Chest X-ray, AP view. Patient: 69 years old, sex M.
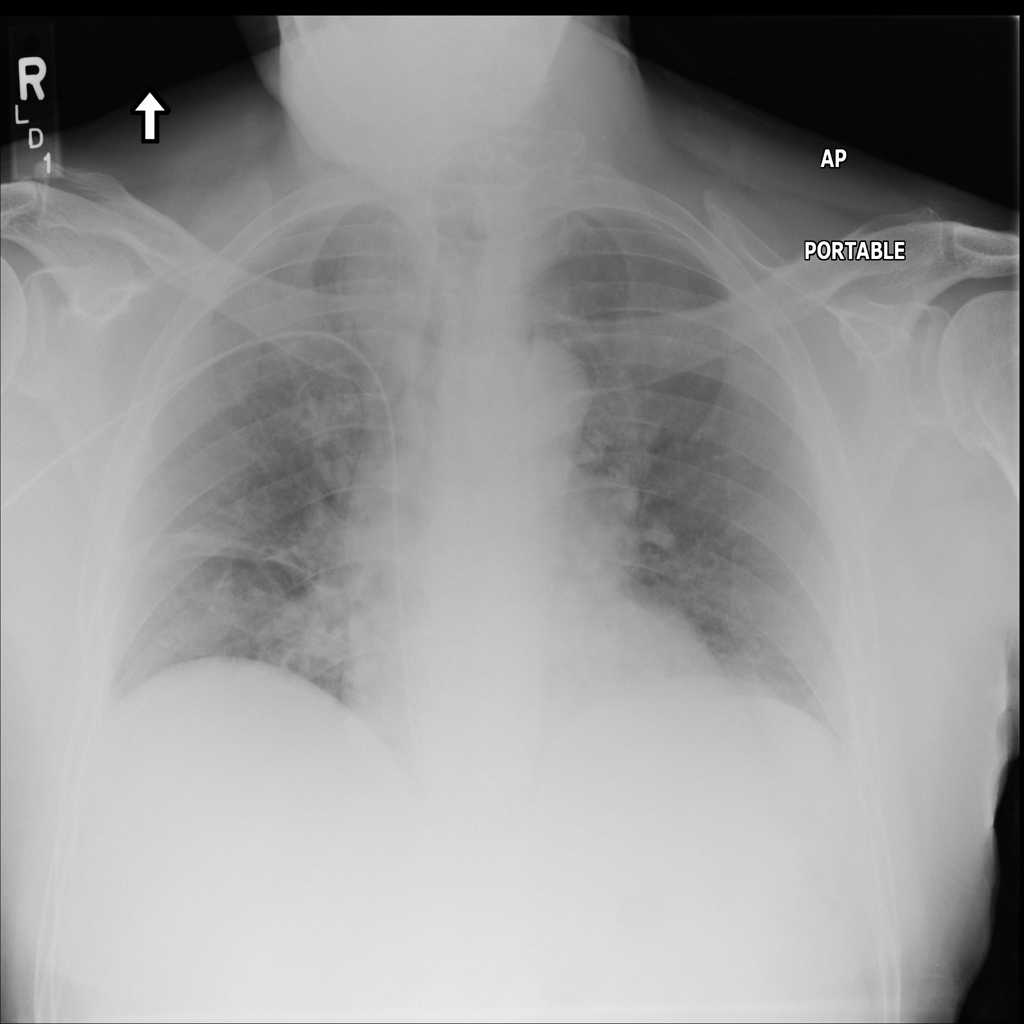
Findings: Infiltration